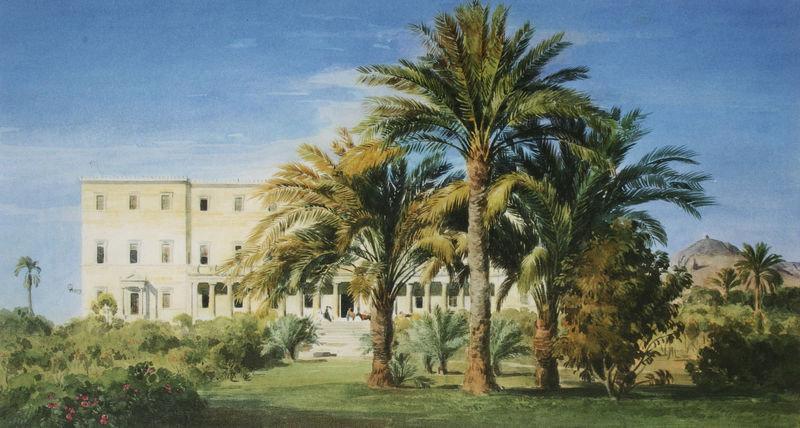
Titel: Das königliche Schloß in Athen
Künstler: August Löffler
Standort: Potsdam-Sanssouci
Institution: Stiftung Staatl. Schlösser und Gärten
Schlagwörter: berg, blau, dunkel, gemälde, himmel, schatten, weiß, wolken, aquarell, bäume, gelb, grün, landschaft, menschen, ocker, sand, blume, blumen, braun, bunt, fenster, glas, grau, hell, licht, säule, säulen, terasse, tür, zeichnung, anlage, blüte, blüten, dach, gebäude, gras, haus, park, rasen, rot, schloss, wiese, wolke, beige, architektur, stein, bild, baumstamm, ferne, hügel, stamm, busch, büsche, flach, gebüsch, sonne, sträucher, realismus, pflanzen, rosa, anhöhe, rund, garten, balkon, spanien, terrasse, sommer, ruhe, ansicht, fassade, italien, süden, türen, warm, creme, giebel, lila, violett, amerika, kuppel, stille, treppe, treppen, gäste, hotel, realistisch, geländer, palme, palmwedel, stufen, exotisch, grass, oase, eingang, loggia, moschee, orient, palast, vulkan, groß, sonnig, arkaden, portal, villa, wärme, fernweh, residenz, griechenland, gärtner, plantage, palmen, garden, palazzo, bau, kolonie, athen, klassizistisch, flachdach, farne, watercolour, klassizimus, kolonial, sommerhaus, dattelpalme, muslimisch, tüt, drei palmen, hoel, gr+n